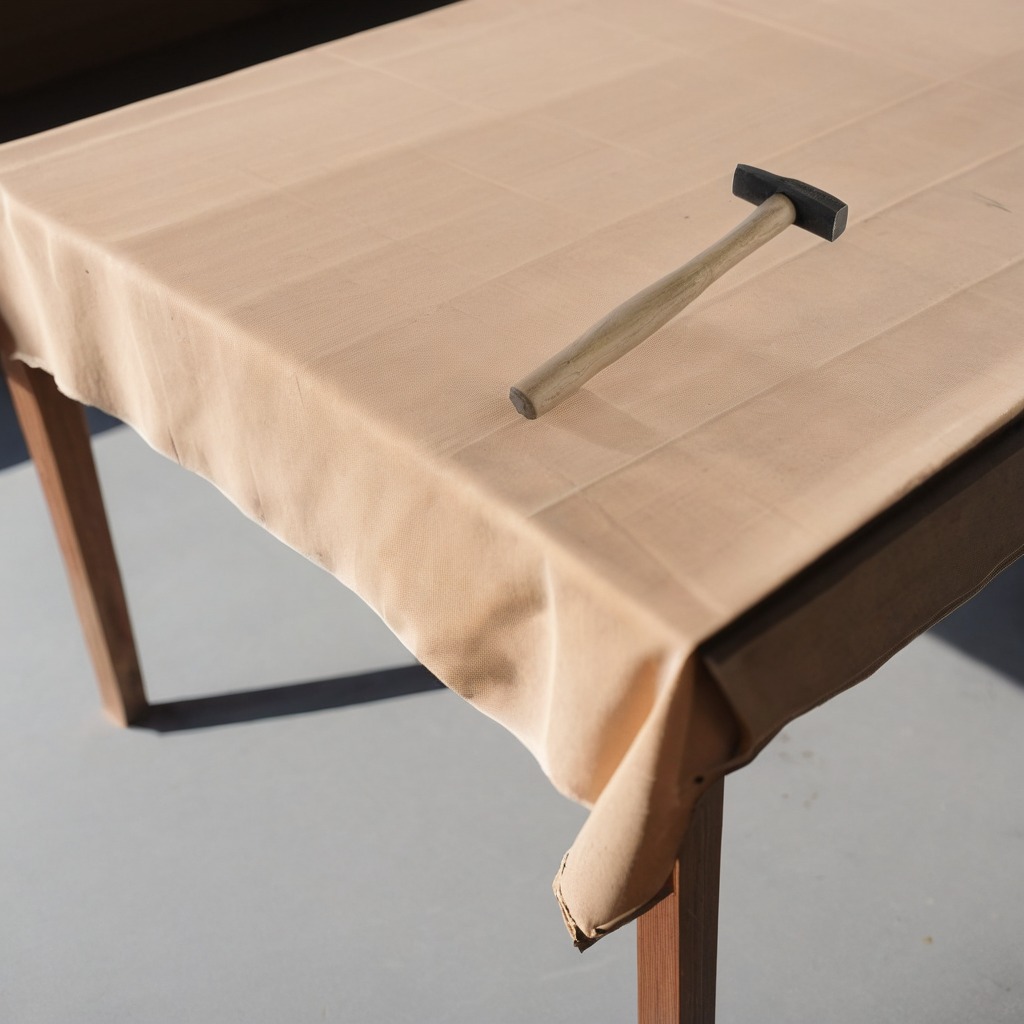
A hammer is lying on a wooden table in an outdoor workshop during daytime bright natural light soft shadows worn but beneath the cloth.